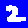
Digit: 2